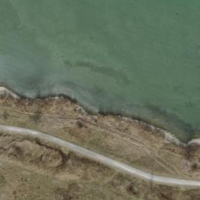
EUNIS habitat code: 14
Species observed at this site:
Lythrum salicaria
Eristalis tenax
Briza media
Filipendula ulmaria